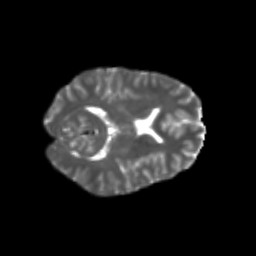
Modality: T2w
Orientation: axial
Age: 25
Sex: female
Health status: healthy
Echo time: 0.074 s